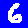
Digit: 6